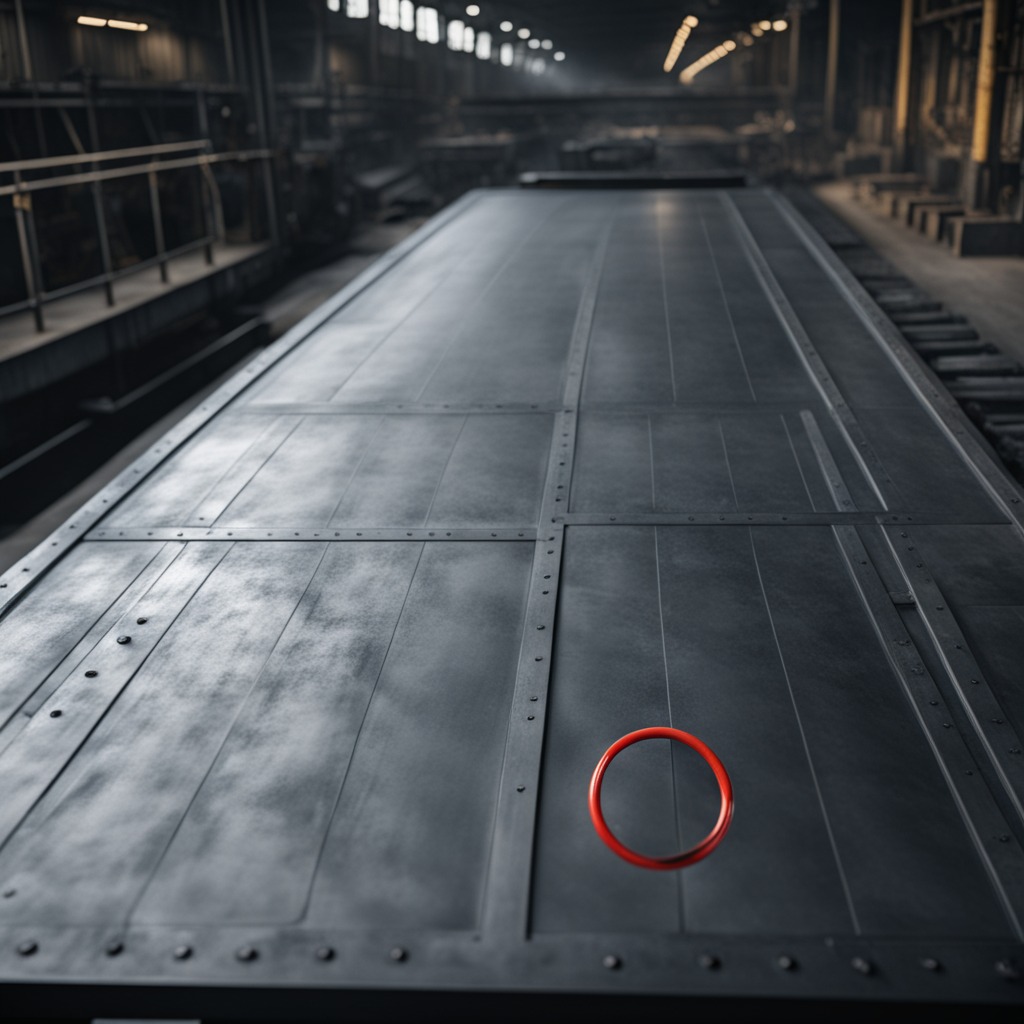
A rubber O-ring lying on a cold steel table in a mining workshop.